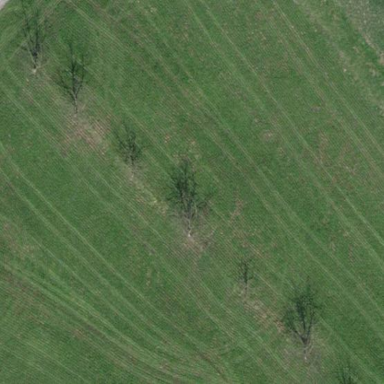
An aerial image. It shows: Orchard.